Question: Ok, so i am doing a project with ASP.net, and using Visual Studio 2012. I created a new master page, in which i wish to make registration. I simply drop the "Create User Wizard" in the Login toolbox onto my page, and it goes completely off its hinges!!

'''
<%@ Page Title="" Language="vb" AutoEventWireup="false" MasterPageFile="~/Site.Master" CodeBehind="Register.aspx.vb" Inherits="WebApplication1.Register1" %>
<asp:Content ID="Content1" ContentPlaceHolderID="HeadContent" runat="server">
</asp:Content>
<asp:Content ID="Content2" ContentPlaceHolderID="FeaturedContent" runat="server">
<asp:CreateUserWizard ID="CreateUserWizard1" runat="server" Height="10px" Width="10px">
<WizardSteps>
<asp:CreateUserWizardStep ID="CreateUserWizardStep1" runat="server">
</asp:CreateUserWizardStep>
<asp:CompleteWizardStep ID="CompleteWizardStep1" runat="server">
</asp:CompleteWizardStep>
</WizardSteps>
</asp:CreateUserWizard>
</asp:Content>
<asp:Content ID="Content3" ContentPlaceHolderID="MainContent" runat="server">
</asp:Content>
'''
I cannot get anything inline like my previous pages.
Any suggestions?
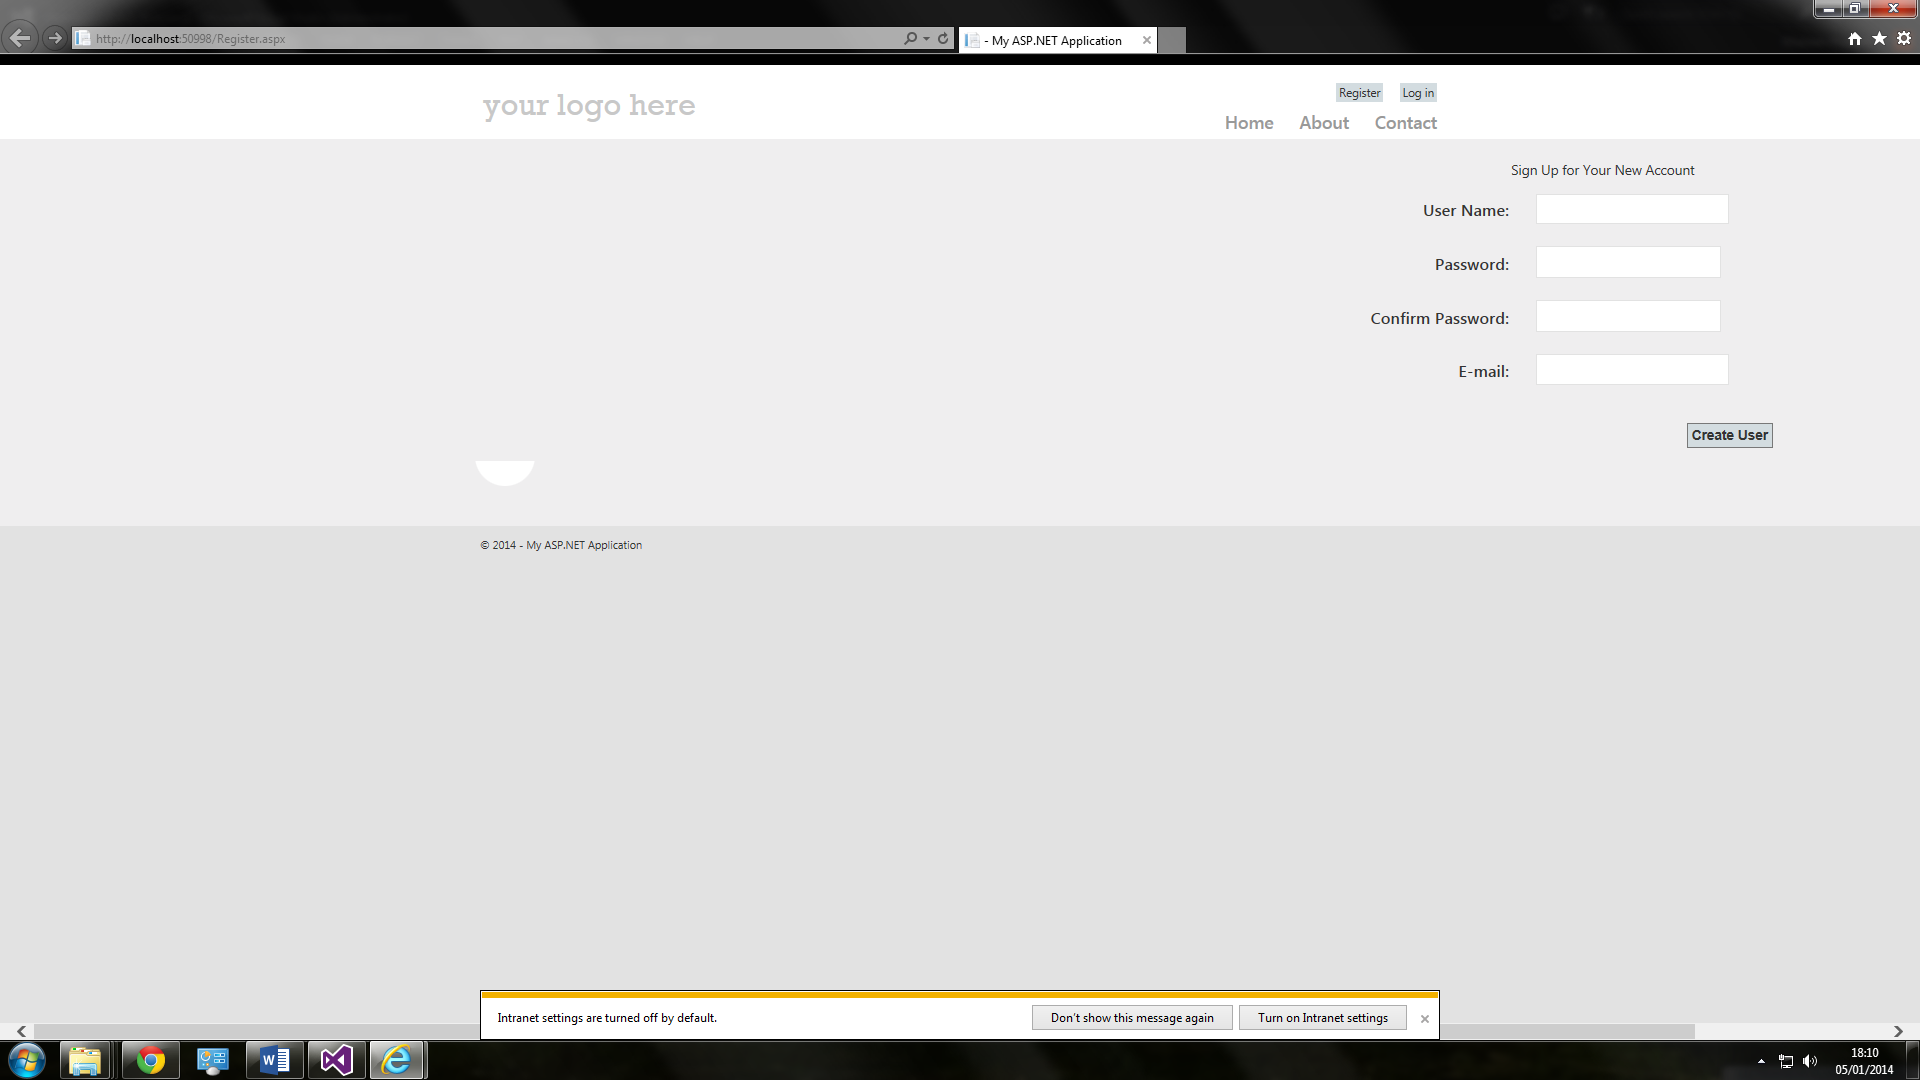
Answer: It's not because wizard or something, it's about styles. You have a better browser (Chrome), just open your page in Chrome, right-click on desired element and choose "Inspect element".
Then take a magnifier:

Point this tool to desired element and check out styles on the right:

Try to enable/disable them right there, and you'll see result immediately.